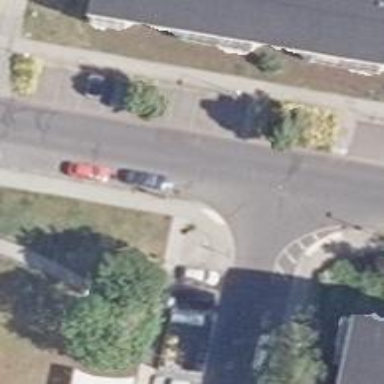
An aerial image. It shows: Residential road with asphalt surface and sidewalks on both sides.